Field crop: maize
Growth stage: 2
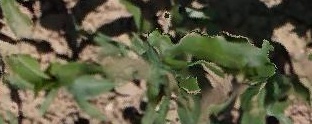
Species: maize